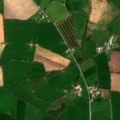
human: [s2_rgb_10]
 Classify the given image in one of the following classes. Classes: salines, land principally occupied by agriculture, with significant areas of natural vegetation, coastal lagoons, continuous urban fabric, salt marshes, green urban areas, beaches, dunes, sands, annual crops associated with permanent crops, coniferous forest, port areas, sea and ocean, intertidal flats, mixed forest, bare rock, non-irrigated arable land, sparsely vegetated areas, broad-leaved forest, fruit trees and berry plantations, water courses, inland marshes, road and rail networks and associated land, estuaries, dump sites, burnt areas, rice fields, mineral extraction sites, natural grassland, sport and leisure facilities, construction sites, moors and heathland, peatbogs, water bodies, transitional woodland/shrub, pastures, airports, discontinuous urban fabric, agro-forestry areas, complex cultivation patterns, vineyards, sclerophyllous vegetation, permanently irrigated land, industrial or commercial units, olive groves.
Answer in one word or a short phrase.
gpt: non-irrigated arable land, pastures